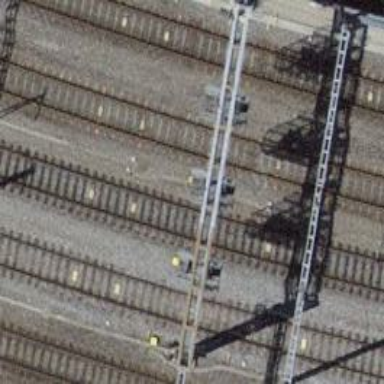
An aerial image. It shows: Railway signal.